Interaction volume radius: 10 \u00c5
Interaction volume height: 15 \u00c5
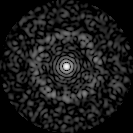
Disorder parameter: 0.7965